Question: I create my keyboard (based on google Soft Keyboard)
How to add activity with keyboard preferences to language & keyboard settings?

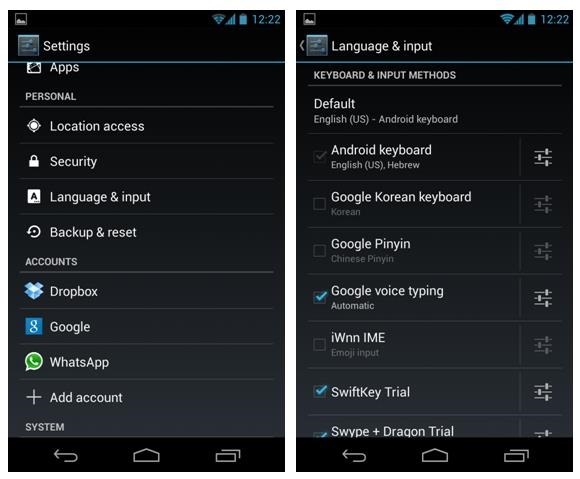
Answer: you should put a xml file at res/xml/method.xml like following;
'''
<input-method xmlns:android="http://schemas.android.com/apk/res/android"
android:settingsActivity="your.package.YourPreferenceActivity"
android:name="@string/your_app_name" />
'''
(o''o)no .**.,,